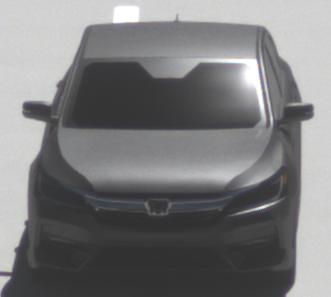
Make: Honda
Model: Accord Hybrid
Detailed model: 9. Generation
Model produced from: 2015
Model produced until: 2019
Doors: 4
Color: gray
Road condition: dry road
Daytime: midday
Contrast: high contrast